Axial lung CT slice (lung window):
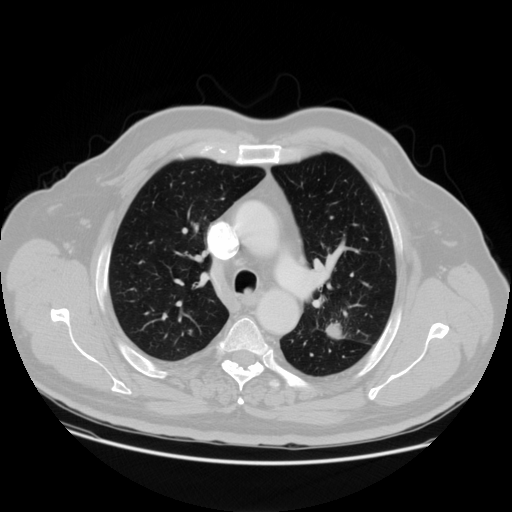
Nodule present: yes
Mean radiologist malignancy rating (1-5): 4.667